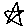
Label: star